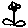
Label: flower